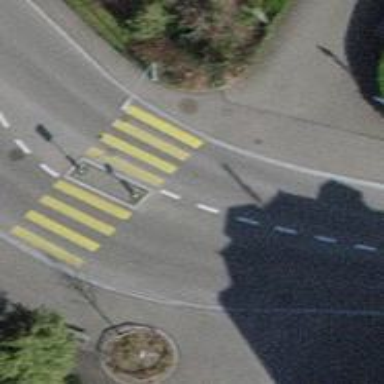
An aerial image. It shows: Unmarked crossing with traffic calming table.